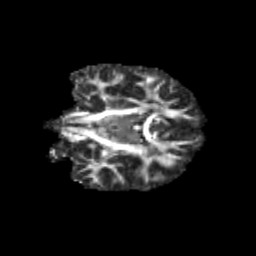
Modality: FA
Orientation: coronal
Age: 12
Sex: male
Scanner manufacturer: siemens
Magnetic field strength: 3 T
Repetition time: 3.8 s
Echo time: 0.07 s